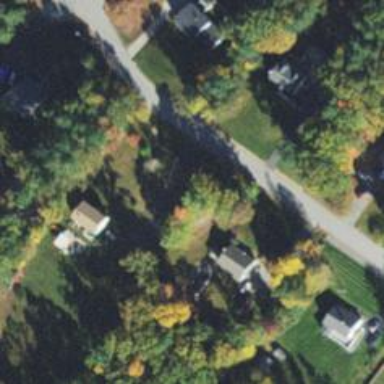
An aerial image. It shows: Driveway leading to service road.